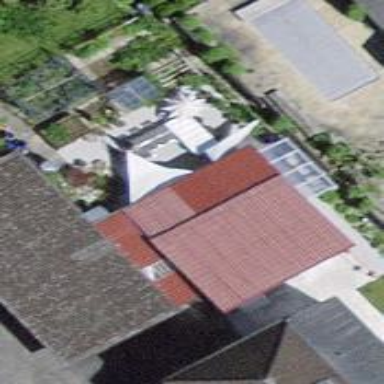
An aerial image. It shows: Shed building.